Field crop: tomato
Growth stage: 2
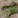
Species: solanum